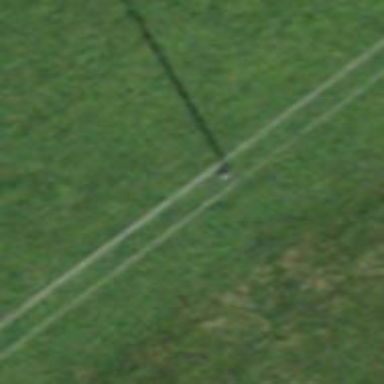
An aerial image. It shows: Power line in the image.